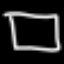
Label: square